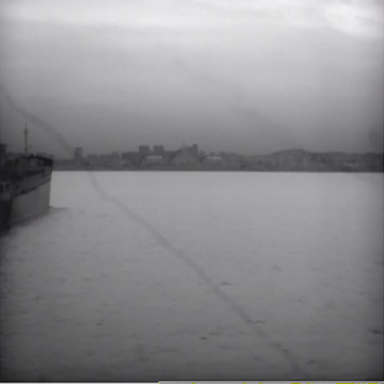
There is a liner in the infrared image.